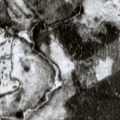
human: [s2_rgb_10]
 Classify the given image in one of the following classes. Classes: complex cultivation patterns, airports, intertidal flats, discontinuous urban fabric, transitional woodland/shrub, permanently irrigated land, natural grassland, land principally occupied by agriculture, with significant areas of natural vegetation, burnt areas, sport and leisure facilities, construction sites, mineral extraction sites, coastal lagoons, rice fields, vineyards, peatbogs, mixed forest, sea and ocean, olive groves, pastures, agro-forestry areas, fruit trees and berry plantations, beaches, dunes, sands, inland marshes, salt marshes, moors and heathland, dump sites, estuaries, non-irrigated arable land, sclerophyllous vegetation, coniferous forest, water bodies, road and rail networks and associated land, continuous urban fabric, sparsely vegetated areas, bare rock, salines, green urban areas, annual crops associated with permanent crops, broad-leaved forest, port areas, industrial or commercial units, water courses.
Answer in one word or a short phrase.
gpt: coniferous forest, mixed forest, transitional woodland/shrub, peatbogs